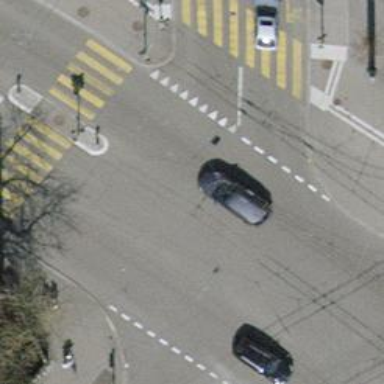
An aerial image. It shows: Road with traffic signals.